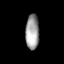
Tissue: prostate
Cell type: T cells
Senescence score: 0.7902
Nuclear area (px): 465
Mean DAPI intensity: 157.989